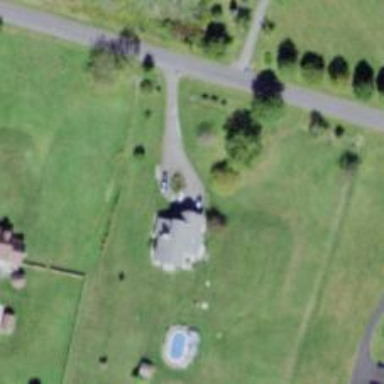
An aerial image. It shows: Driveway.